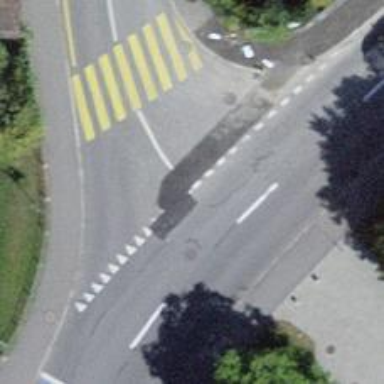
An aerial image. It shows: Road with stop sign.